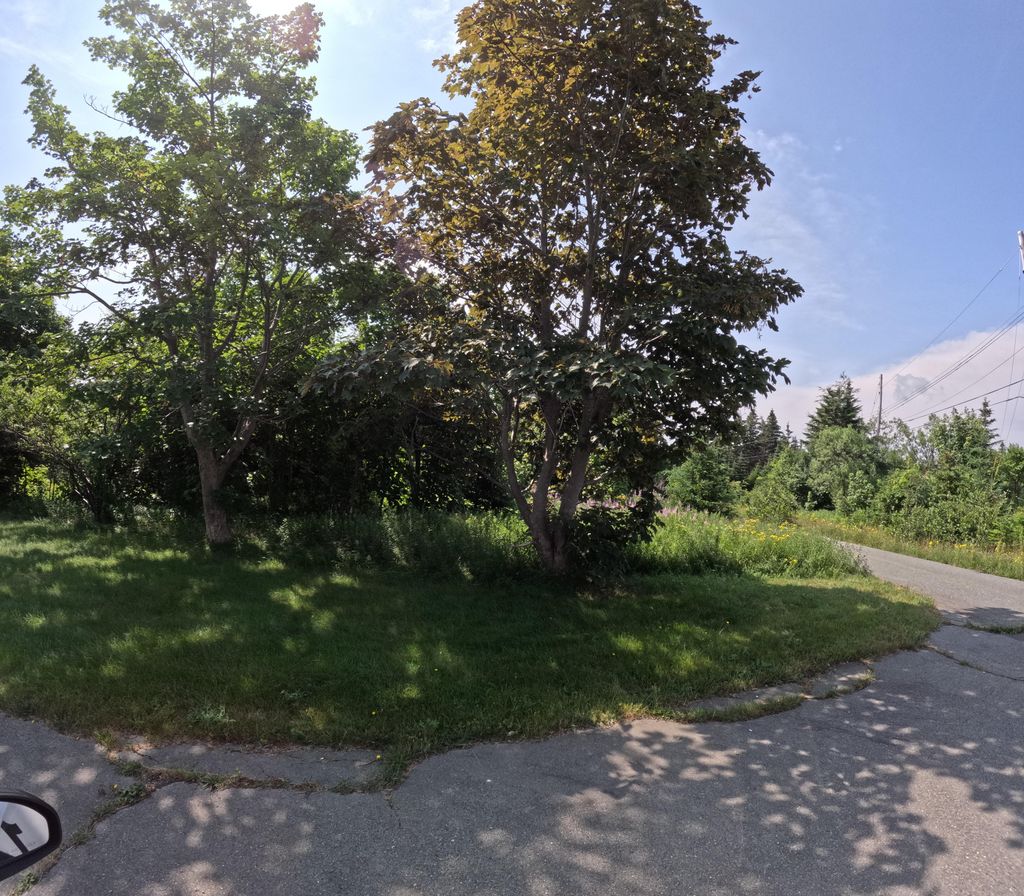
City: st_johns